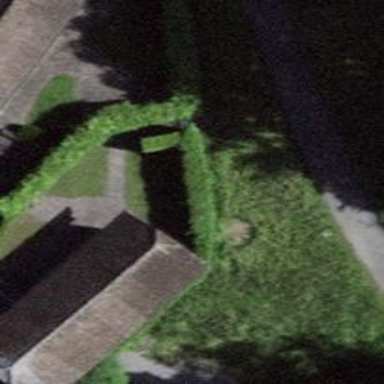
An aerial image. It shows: Hedge acting as barrier.